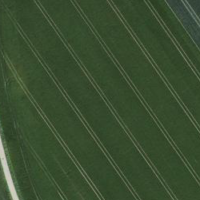
EUNIS habitat code: 52
Species observed at this site:
Vespa crabro